Question: I am having an issue with this menu with icons using bootstrap and font awesome, both in less format and being compiled at runtime with JavaScript.
Both black and blue ones are showing up at the same time!
The code:
'''
<div class="well sidebar-nav">
<ul class="nav nav-list">
<li class="nav-header">Relatorios</li>
<li><a href="#"><i class="icon-facebook-sign"></i> Acessos na s-Commerce</a></li>
<li><a href="#"><i class="icon-shopping-cart"></i> Acessos para a loja</a></li>
</ul>
</div>
'''
Browser output:

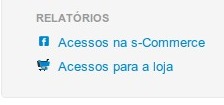
Answer: When I was writing this question, came to my mind to remove the sprites.less from the bootstrap includes. Fixed and worked like a charm.